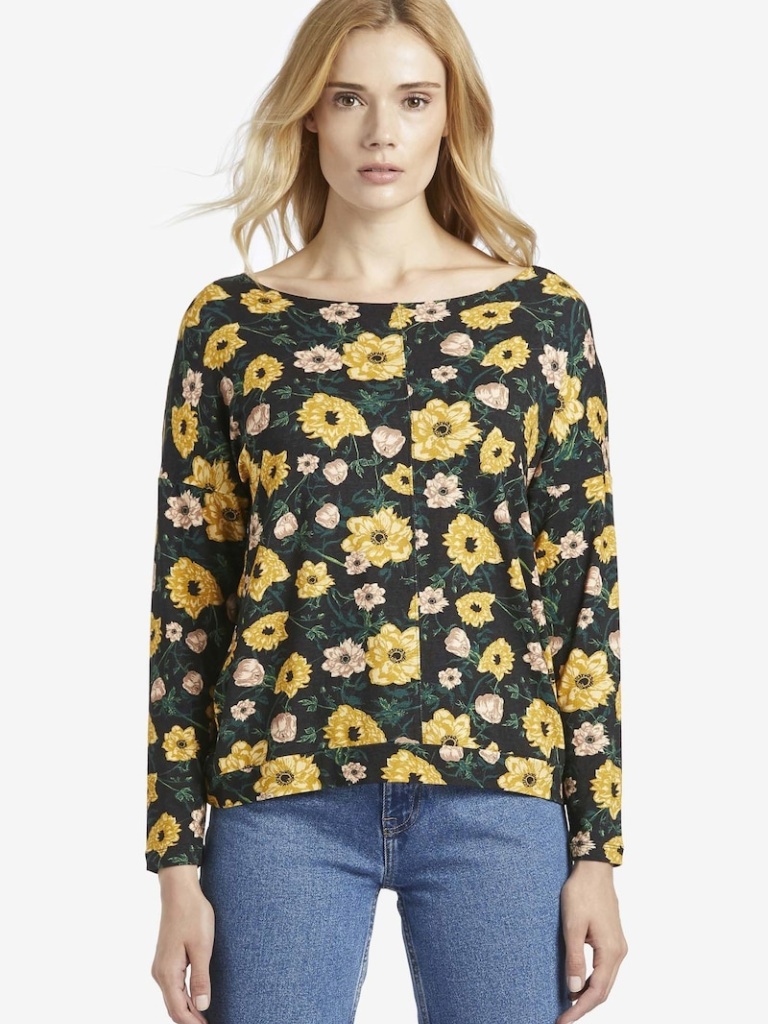
knit relaxed a long-sleeved with the sleeves down hip length Untucked crew sweater